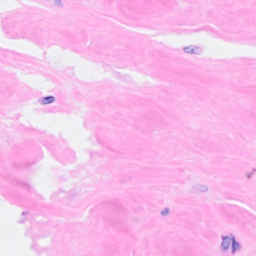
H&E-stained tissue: Breast